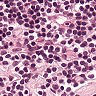
Metastatic tissue present: no